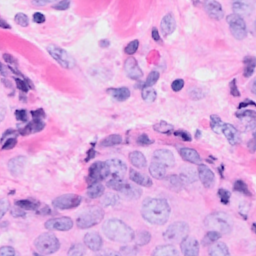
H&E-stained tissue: Breast